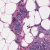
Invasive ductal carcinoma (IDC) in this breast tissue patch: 0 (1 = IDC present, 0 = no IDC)